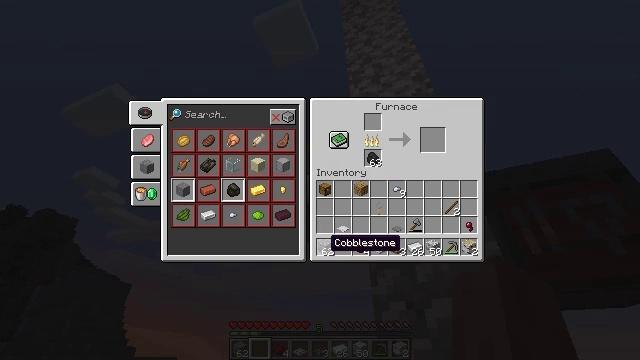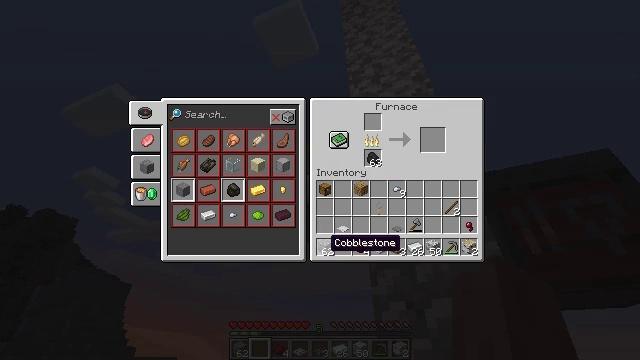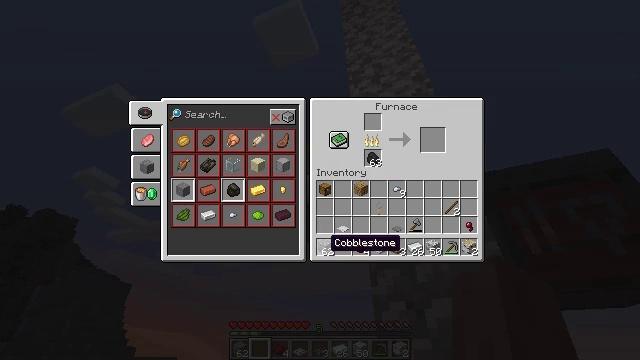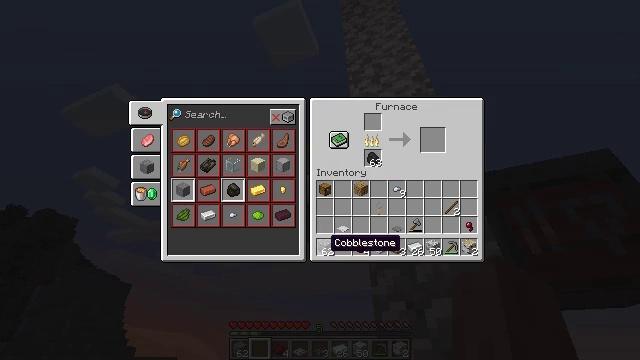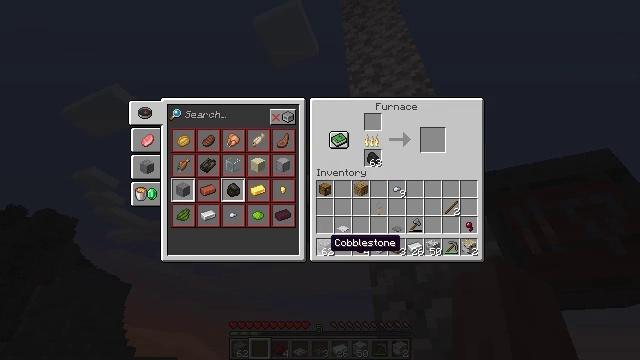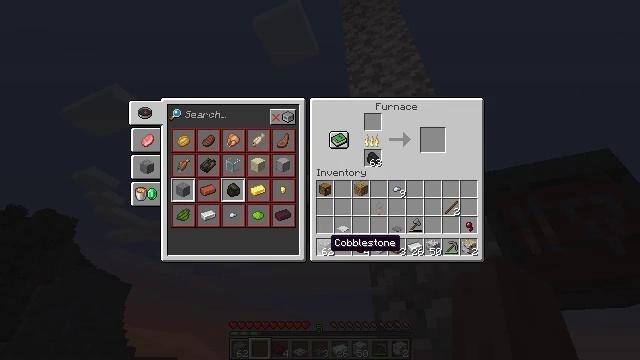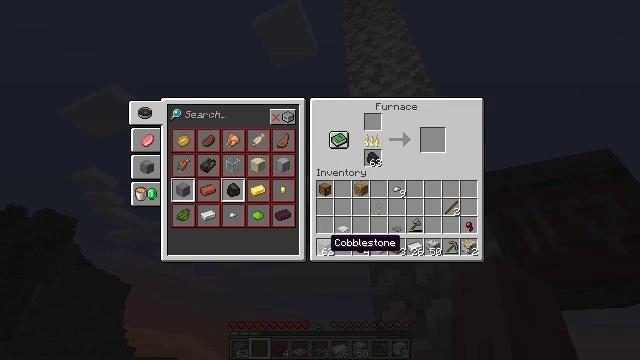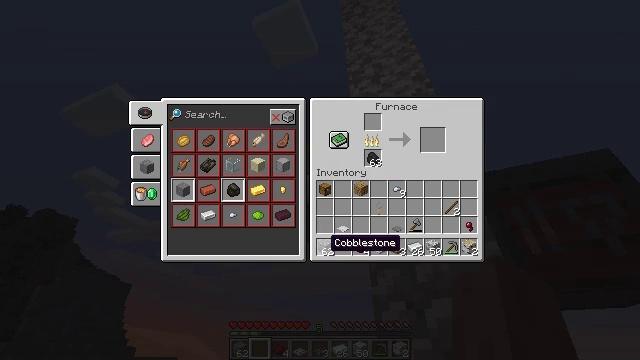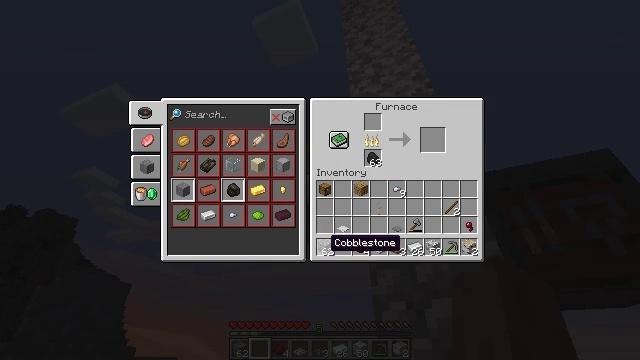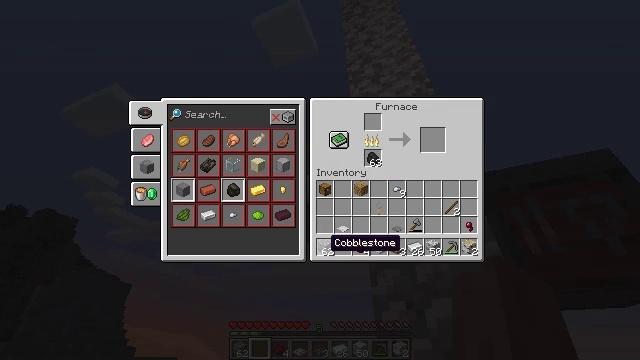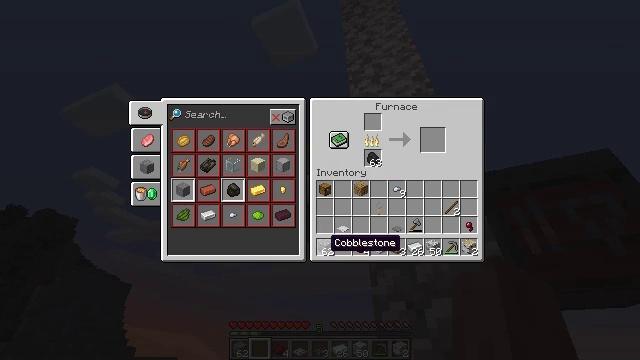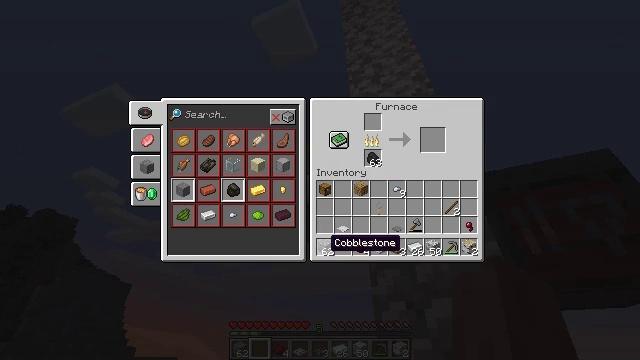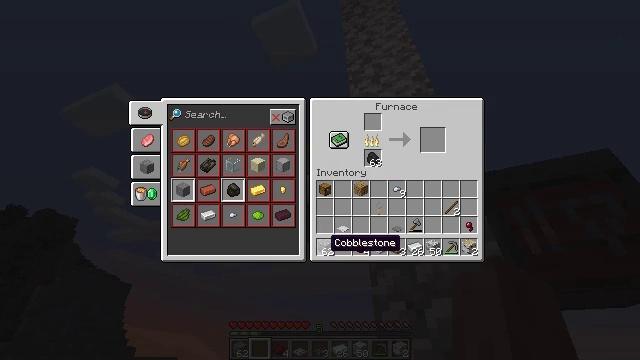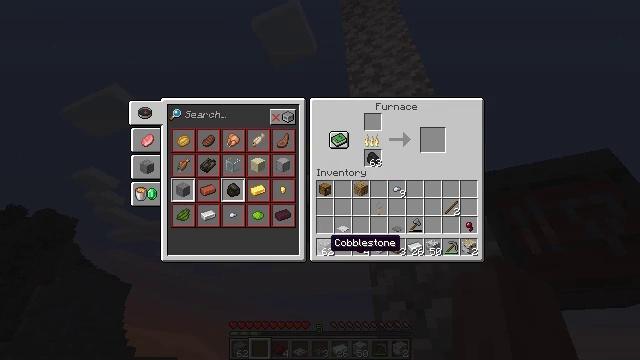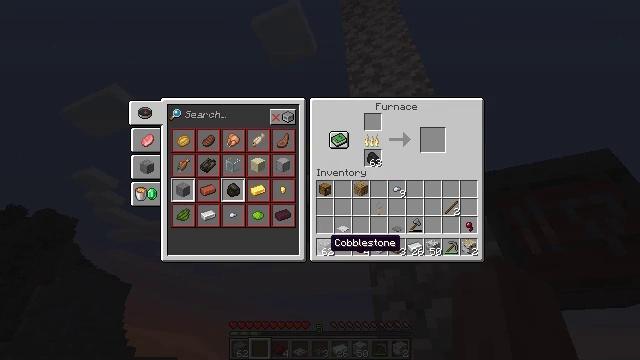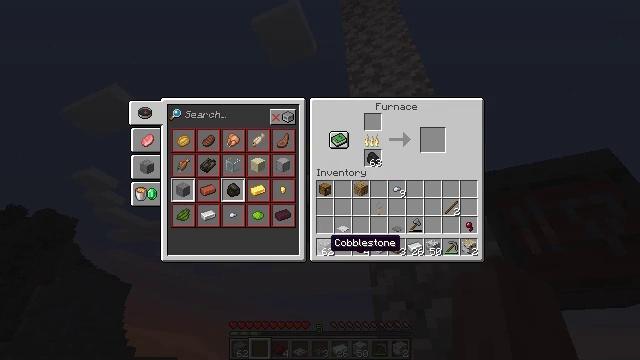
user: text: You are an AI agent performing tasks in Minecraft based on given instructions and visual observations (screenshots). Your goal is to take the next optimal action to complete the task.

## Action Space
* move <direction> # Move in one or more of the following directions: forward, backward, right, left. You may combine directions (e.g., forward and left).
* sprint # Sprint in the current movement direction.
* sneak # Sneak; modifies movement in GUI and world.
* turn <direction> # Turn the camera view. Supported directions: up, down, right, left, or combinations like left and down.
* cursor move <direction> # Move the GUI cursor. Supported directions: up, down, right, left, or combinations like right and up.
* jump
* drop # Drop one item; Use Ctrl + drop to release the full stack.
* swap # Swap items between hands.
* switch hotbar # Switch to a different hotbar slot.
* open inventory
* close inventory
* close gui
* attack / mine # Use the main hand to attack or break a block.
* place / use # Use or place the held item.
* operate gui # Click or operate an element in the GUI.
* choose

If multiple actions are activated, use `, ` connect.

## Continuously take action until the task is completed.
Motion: motion action
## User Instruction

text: To craft a detector rail, use iron ingots and redstone.
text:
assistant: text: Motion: sneak
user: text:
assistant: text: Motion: sneak
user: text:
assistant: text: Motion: sneak
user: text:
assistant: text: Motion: sneak
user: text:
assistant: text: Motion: sneak
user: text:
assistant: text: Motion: sneak
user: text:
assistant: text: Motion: sneak
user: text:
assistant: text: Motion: sneak
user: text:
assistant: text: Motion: sneak
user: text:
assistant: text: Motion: sneak
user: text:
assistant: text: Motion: sneak
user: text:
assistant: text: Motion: sneak
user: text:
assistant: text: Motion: sneak
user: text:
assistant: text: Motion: sneak
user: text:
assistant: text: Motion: no_op
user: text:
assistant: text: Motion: no_op
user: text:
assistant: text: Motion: no_op
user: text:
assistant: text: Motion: no_op
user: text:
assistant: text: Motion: no_op
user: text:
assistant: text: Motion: no_op
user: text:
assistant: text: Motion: no_op
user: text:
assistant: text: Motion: no_op
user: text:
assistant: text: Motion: no_op
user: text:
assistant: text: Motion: no_op
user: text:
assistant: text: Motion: no_op
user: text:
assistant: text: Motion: no_op
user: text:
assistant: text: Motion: no_op
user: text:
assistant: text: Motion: no_op
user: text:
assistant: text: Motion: no_op
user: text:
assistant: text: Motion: no_op